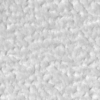
Label: not_dusty